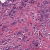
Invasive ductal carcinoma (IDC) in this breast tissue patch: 1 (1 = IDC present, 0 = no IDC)